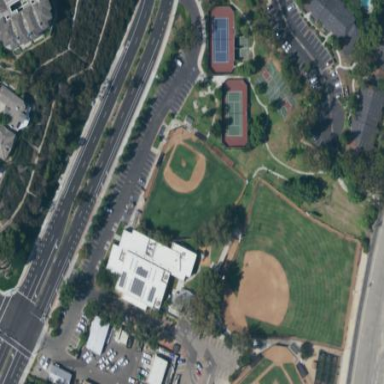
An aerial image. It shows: Baseball pitch for leisure and sports activities.